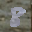
Label: 8